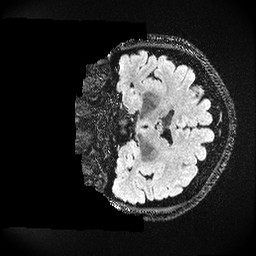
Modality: FLAIR
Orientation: coronal
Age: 50
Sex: female
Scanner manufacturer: ge
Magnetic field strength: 3 T
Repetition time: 4.802 s
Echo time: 0.1156 s